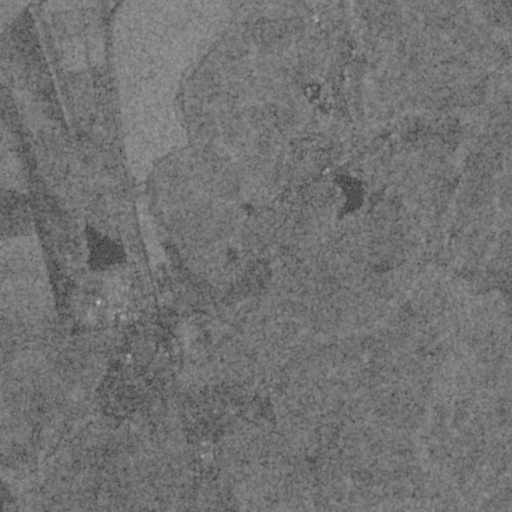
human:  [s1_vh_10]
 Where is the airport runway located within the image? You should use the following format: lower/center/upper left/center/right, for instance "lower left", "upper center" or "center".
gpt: The airport runway is located in the upper left of the image.
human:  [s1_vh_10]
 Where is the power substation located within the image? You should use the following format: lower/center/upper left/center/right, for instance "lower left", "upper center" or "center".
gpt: The power substation is located in the lower center of the image.
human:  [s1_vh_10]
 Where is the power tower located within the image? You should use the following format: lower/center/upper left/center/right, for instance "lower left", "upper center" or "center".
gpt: There is no power tower in the image.

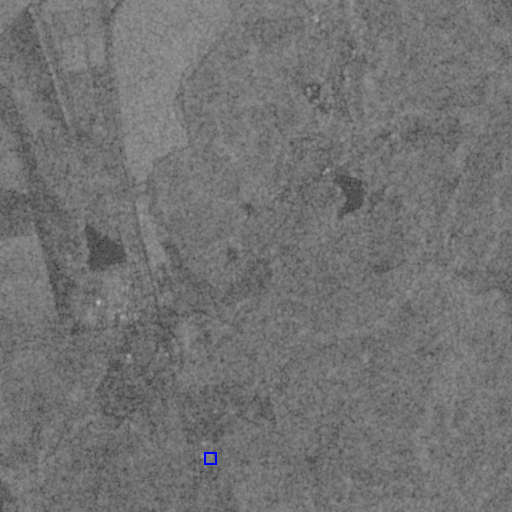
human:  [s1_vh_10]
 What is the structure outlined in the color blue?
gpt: The structure outlined in blue is a power substation.
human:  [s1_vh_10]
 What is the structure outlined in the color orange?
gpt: There is no orange outline.